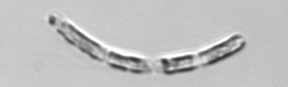
Label: Guinardia_striata